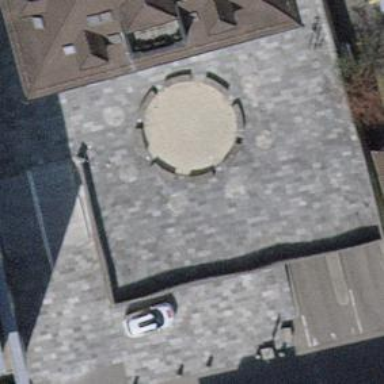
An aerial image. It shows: Concrete bench.